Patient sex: M
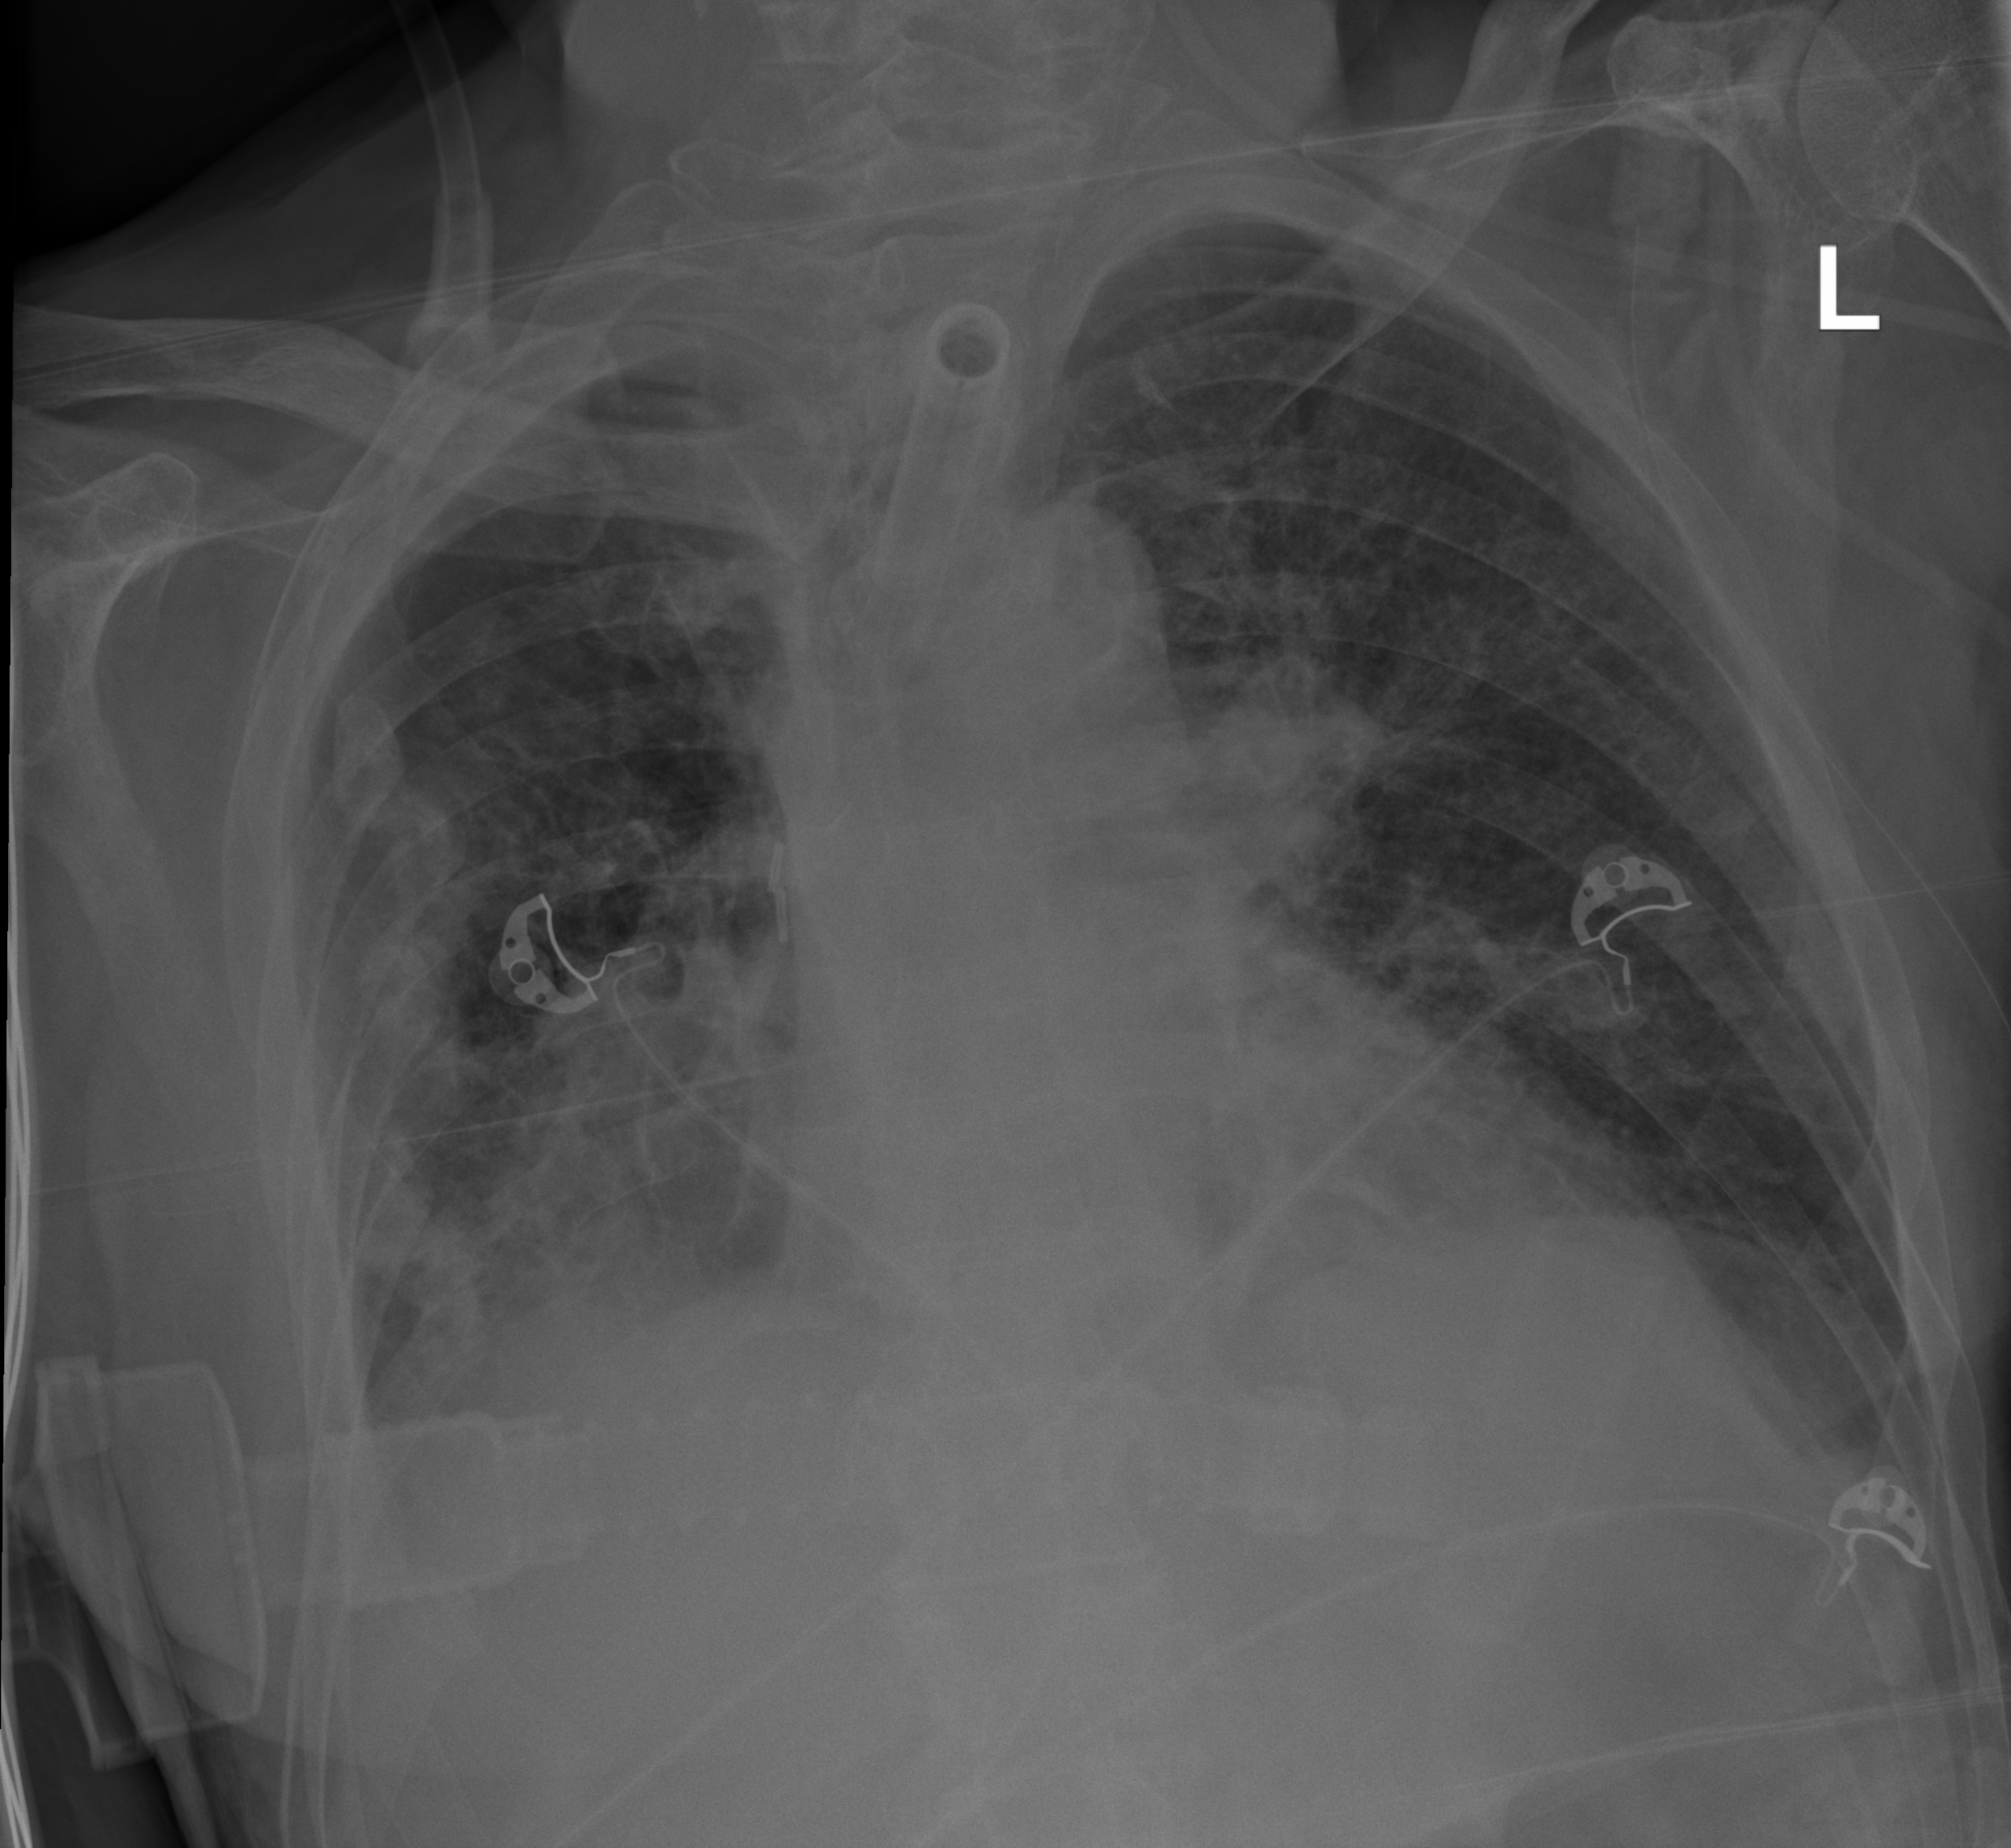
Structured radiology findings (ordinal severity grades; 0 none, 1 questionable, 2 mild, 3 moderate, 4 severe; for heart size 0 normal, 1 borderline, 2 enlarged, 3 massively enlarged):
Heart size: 0
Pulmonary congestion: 0
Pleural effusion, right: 0
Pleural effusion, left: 0
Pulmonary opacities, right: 2
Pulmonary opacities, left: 2
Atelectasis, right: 2
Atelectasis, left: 0